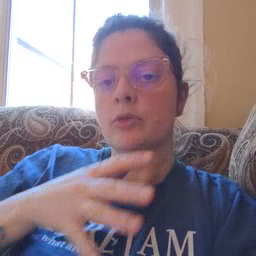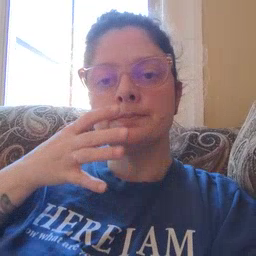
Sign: farm